Field crop: maize
Growth stage: 1
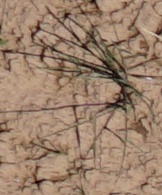
Species: lolium